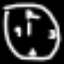
Label: clock